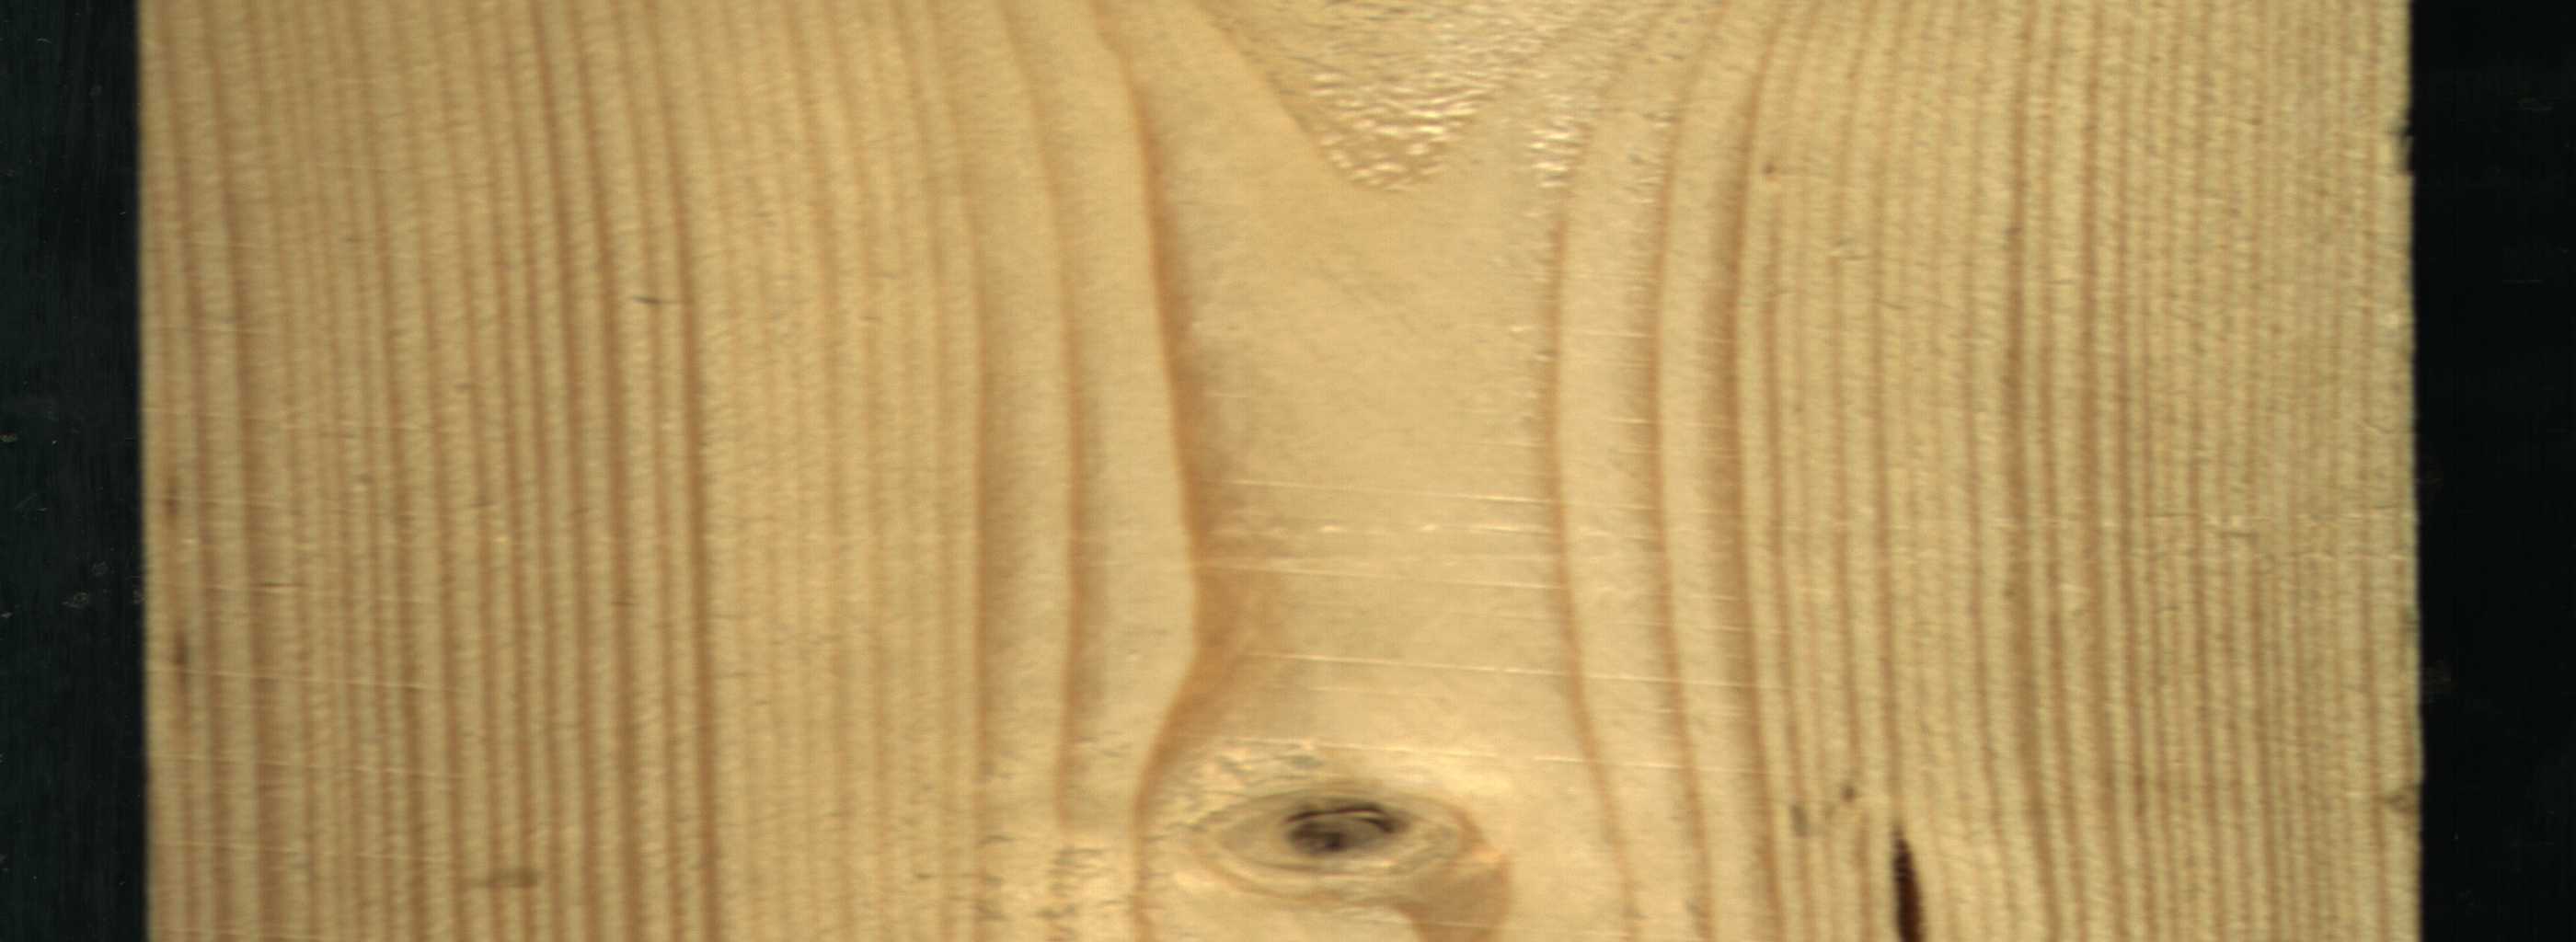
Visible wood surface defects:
resin
Live_Knot